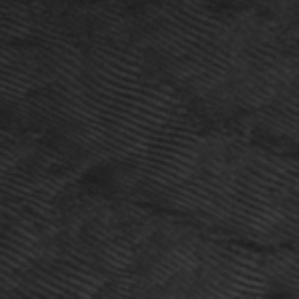
Label: frost